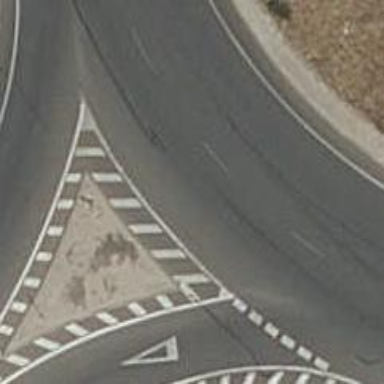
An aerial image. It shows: Roundabout at primary highway.